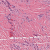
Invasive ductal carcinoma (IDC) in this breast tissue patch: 1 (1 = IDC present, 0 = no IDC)